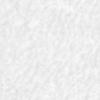
Label: no_change